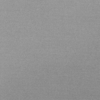
Label: dusty